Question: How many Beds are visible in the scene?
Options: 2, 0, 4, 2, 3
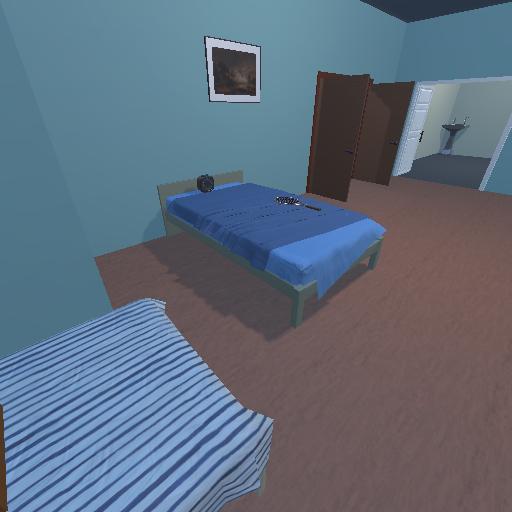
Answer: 2